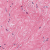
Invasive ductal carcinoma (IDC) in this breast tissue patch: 0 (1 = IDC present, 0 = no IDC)